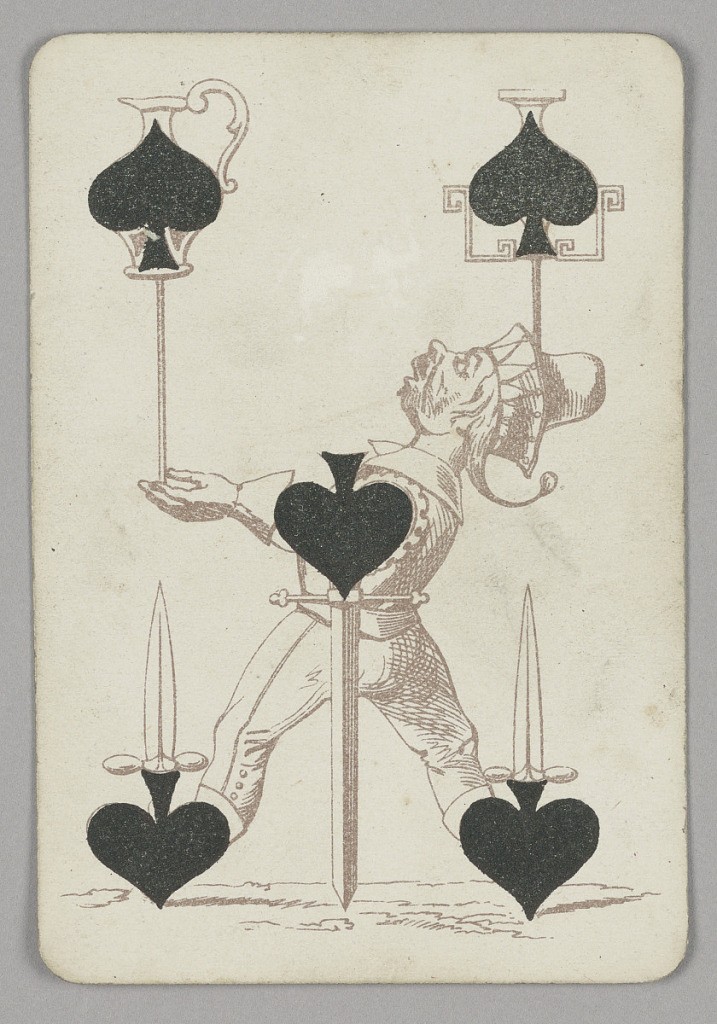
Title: Five of Spades
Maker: E. Le Tellier, French, active late 19th century
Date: late 19th century
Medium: Lithograph on paper
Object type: Playing card
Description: Five of Spades playing card from a pack of transformation playing cards. Male juggler figure depicted in outline, shown in profile facing left. He wears a jester's hat and balances a group of objects, all of which incorporate the spade symbol. In his left hand, he balances a ceramic vase on a long pole. From his head, another vase is balanced on a shorter pole, the spades forming the bodies of each vase. From his feet, he balances two swords, the spades forming his boots and the hilts of the weapons. At center, another sword is balanced with its tip pointed down, the spade again composing the hilt.